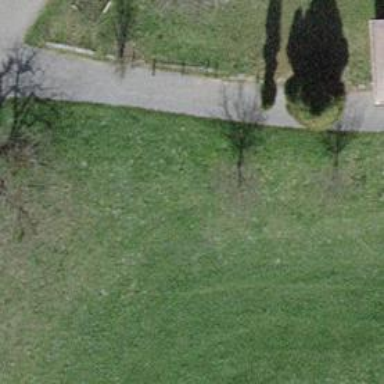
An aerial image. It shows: Deciduous tree with broadleaved leaves.